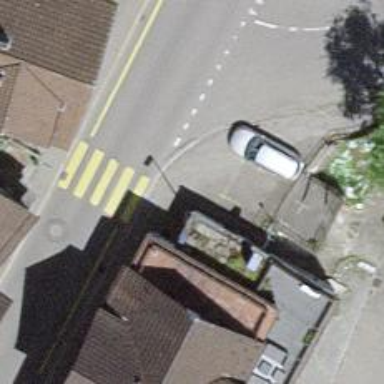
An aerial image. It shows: Road with steps.